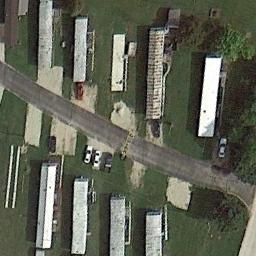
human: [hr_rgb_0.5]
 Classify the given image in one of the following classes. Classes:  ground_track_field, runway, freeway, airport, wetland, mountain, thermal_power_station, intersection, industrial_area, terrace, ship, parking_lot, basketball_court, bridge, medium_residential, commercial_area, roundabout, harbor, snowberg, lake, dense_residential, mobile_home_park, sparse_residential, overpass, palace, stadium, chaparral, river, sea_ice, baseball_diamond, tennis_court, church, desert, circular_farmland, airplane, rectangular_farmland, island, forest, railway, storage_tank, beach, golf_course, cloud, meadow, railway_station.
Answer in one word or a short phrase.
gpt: mobile_home_park